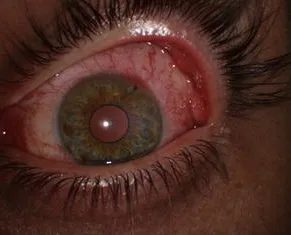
Preoperative slit-lamp biomicroscopy of the patient's left eye shows the embedded corneal foreign body.
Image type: medical_photograph (oral_photograph)